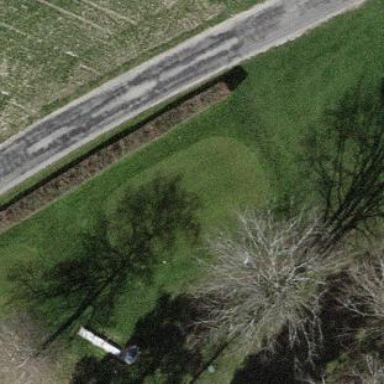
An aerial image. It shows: Grass area designated as golf tee.